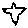
Label: bird